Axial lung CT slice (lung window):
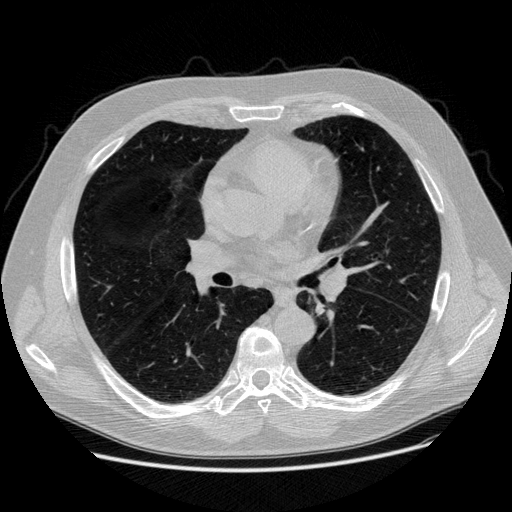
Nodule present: no